Field crop: maize
Growth stage: 2
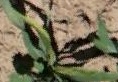
Species: maize